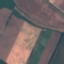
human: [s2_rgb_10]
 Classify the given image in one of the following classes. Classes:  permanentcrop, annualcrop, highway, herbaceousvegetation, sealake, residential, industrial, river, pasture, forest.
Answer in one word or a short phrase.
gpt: AnnualCrop